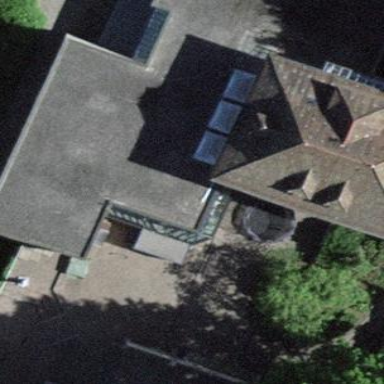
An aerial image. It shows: School building.